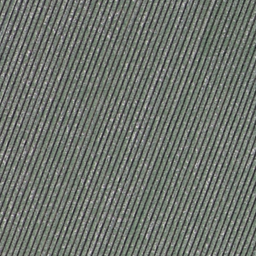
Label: agricultural